Question: I've googled a lot but unfortunately I can't find out what these numbers aside the file names means when you 'Ctrl+P (Goto Anything)' in Sublime Text 2.
Ideas?

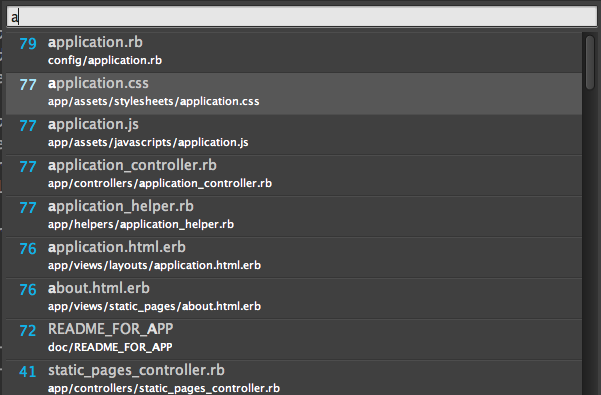
Answer: According to hearsay:
- - -